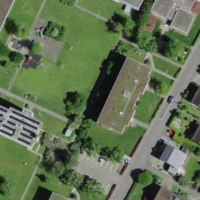
EUNIS habitat code: 55
Species observed at this site:
Laurus nobilis